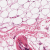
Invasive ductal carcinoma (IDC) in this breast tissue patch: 0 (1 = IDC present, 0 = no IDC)